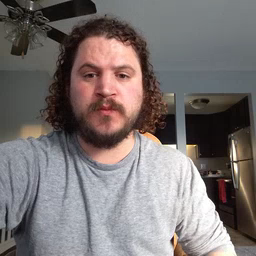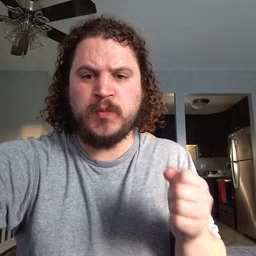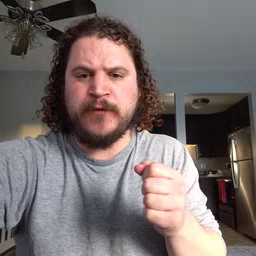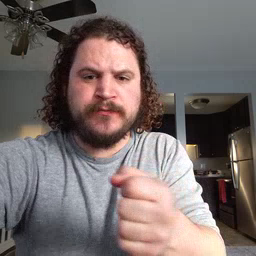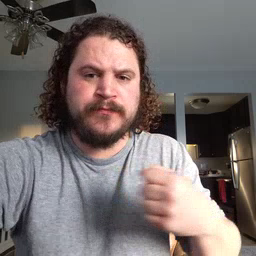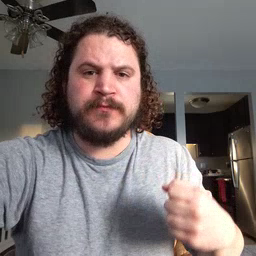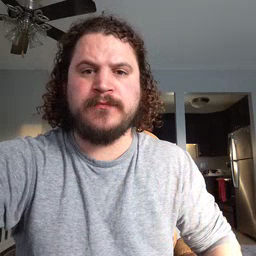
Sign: refrigerator